This plot shows a bearing's acceleration signal over time (raw waveform). Determine the bearing's health state. Answer with exactly one of: normal, inner_race, outer_race, ball.
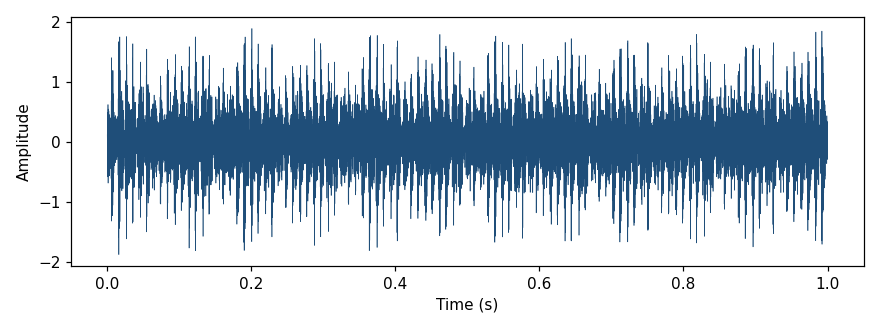
Answer: outer_race